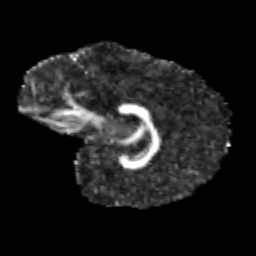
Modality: FA
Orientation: sagittal
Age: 9
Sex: female
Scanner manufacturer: siemens
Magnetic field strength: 3 T
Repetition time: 3.8 s
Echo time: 0.07 s